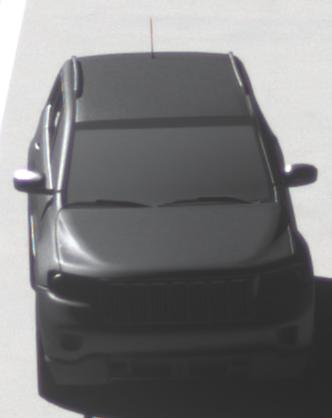
Make: Jeep
Model: Grand Cherokee
Detailed model: WK2
Model produced from: 2010
Model produced until: 2021
Doors: 5
Color: gray
Road condition: dry road
Daytime: morning or afternoon
Contrast: high contrast